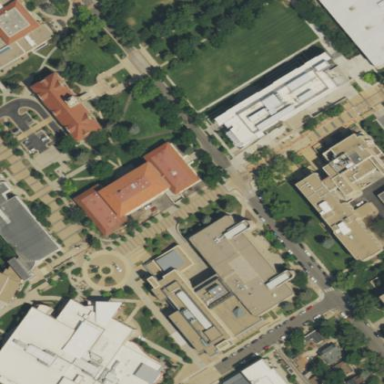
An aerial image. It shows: View of university building.